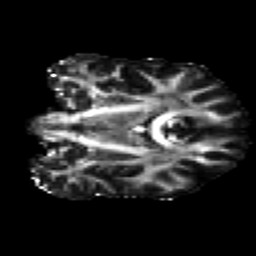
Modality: FA
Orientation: coronal
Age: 27
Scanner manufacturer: siemens
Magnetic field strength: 3 T
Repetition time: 2.2 s
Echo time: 0.084 s